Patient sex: M
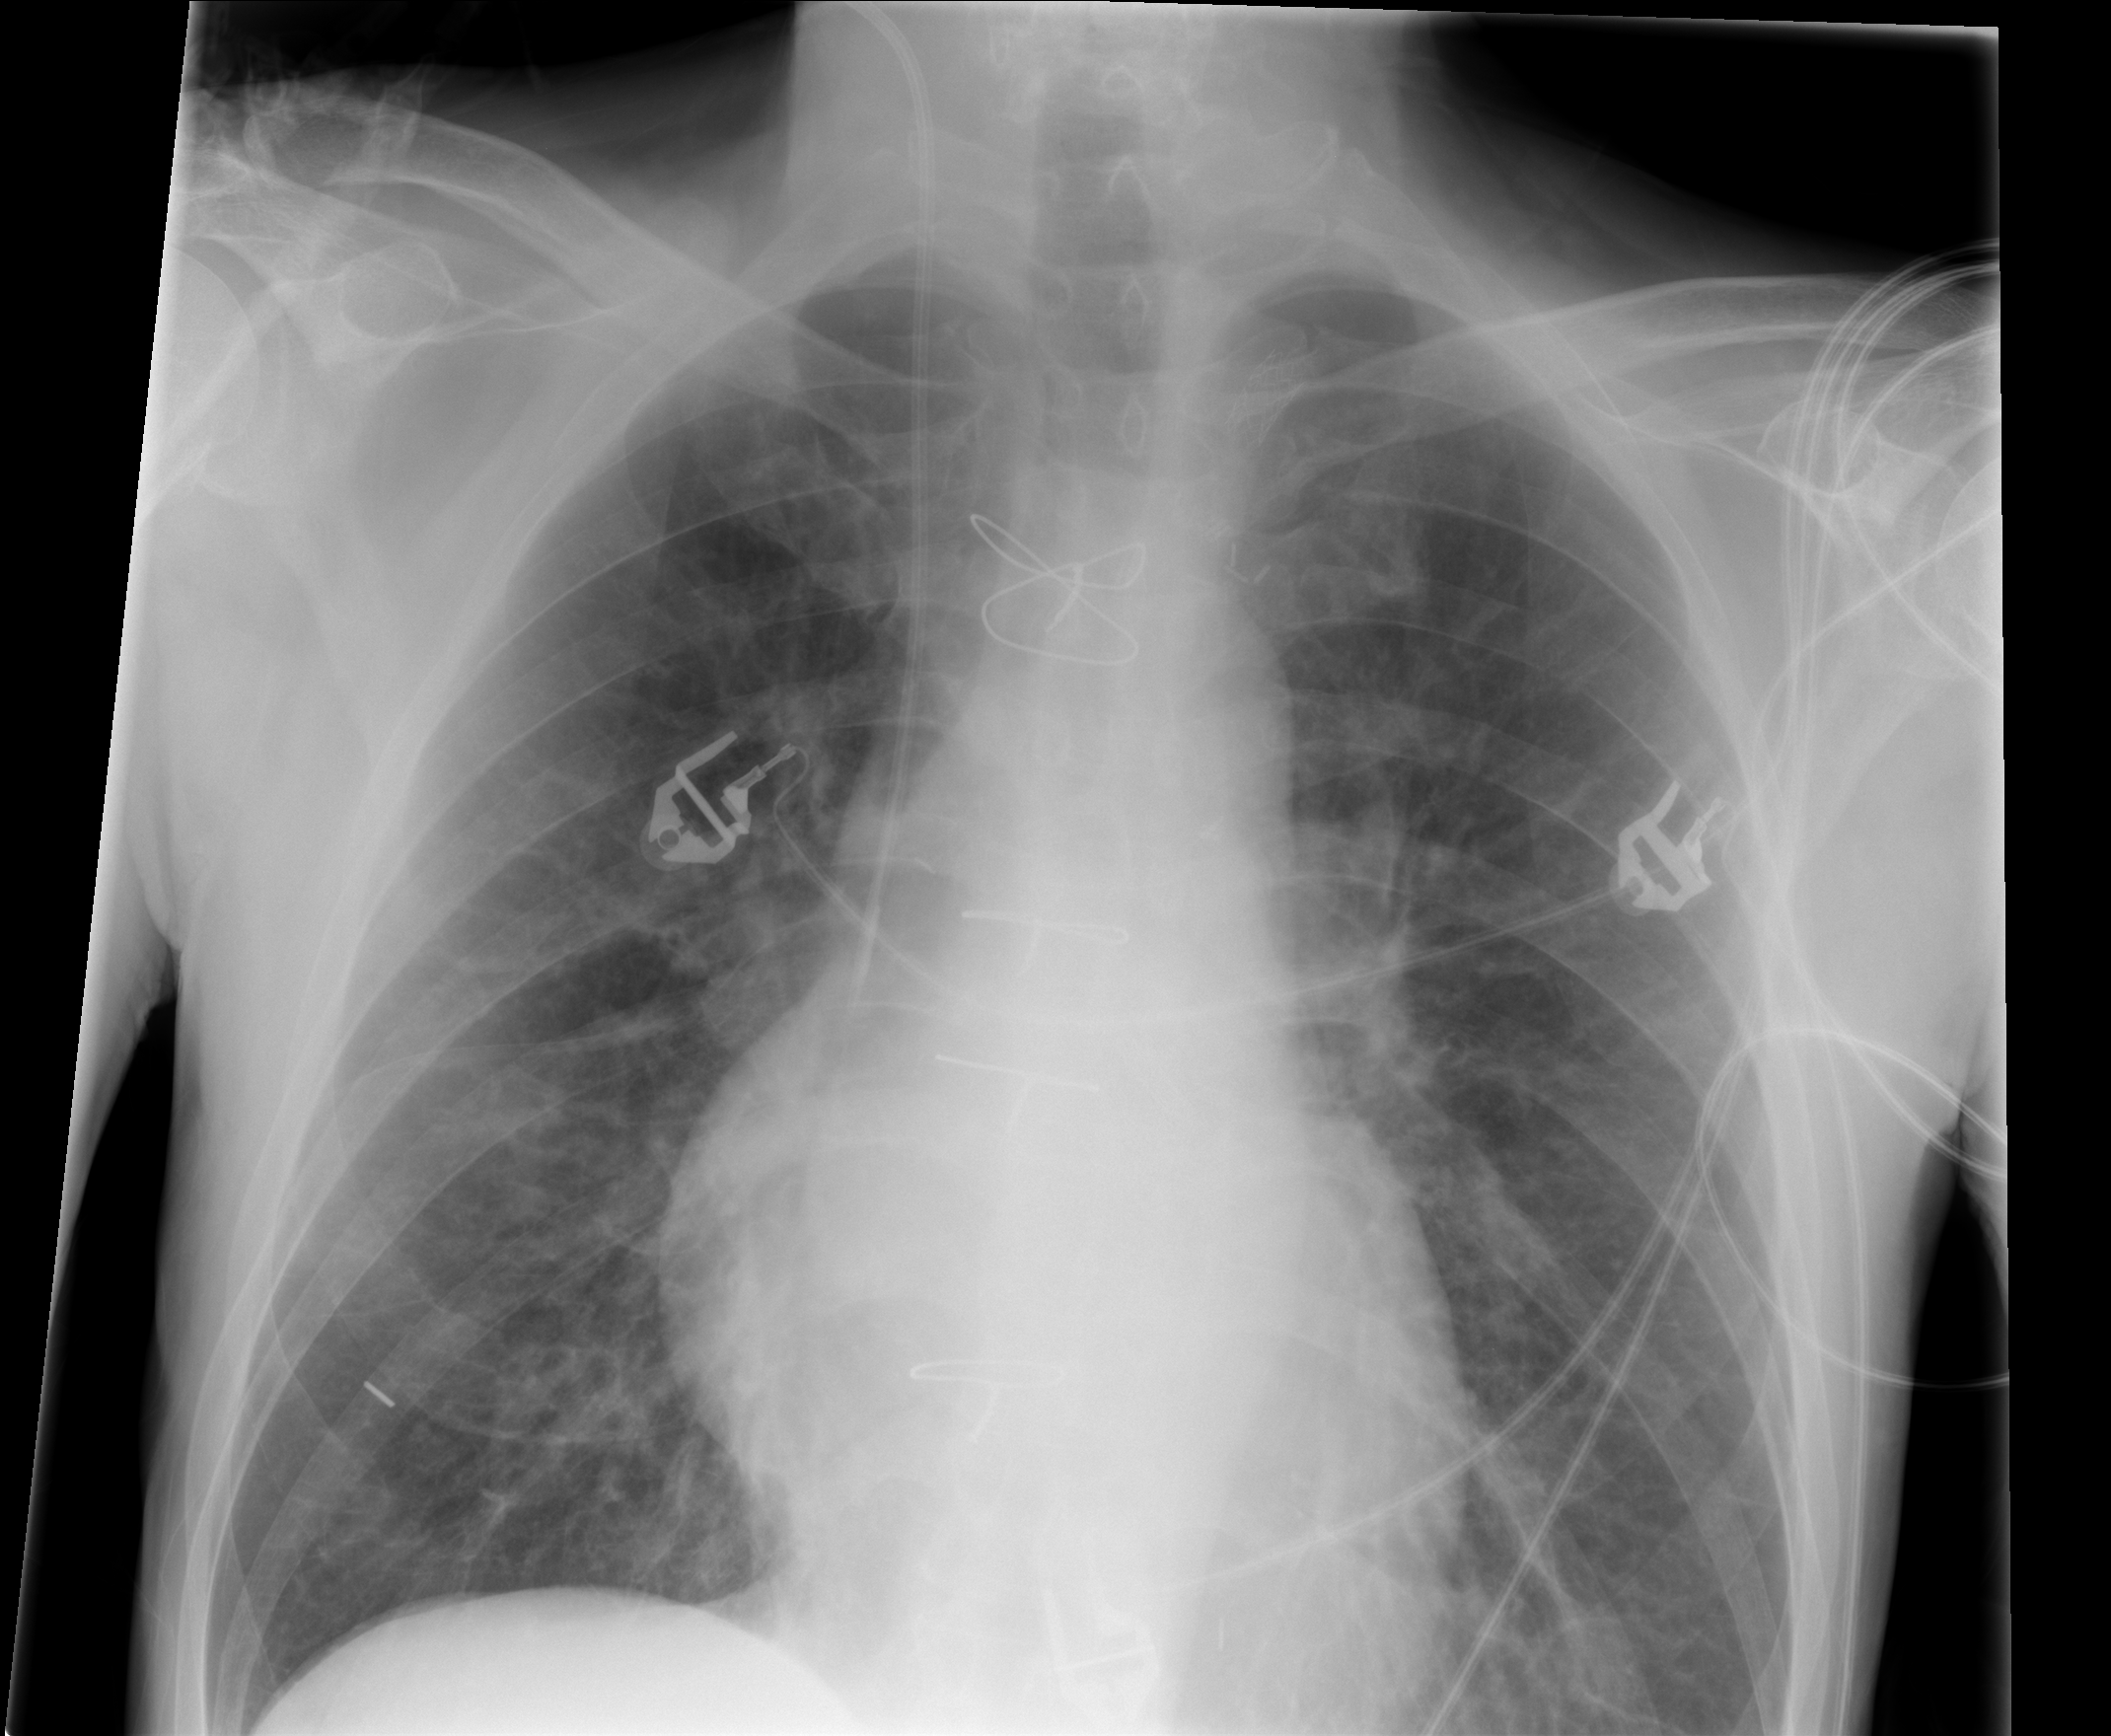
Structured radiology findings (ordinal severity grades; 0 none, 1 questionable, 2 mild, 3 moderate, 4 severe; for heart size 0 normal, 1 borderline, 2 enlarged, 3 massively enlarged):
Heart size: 2
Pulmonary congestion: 2
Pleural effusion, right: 0
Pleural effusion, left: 0
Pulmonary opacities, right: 0
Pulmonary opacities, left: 0
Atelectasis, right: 0
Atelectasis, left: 0